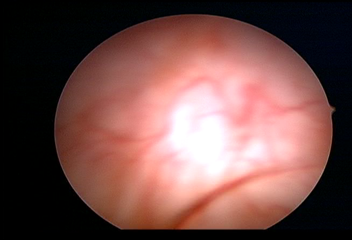
Modality: WLC
Class: Normal mucosa
Bladder cancer association: No